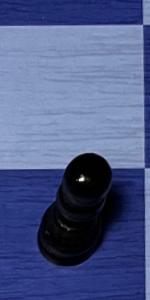
Label: Pawn_Black